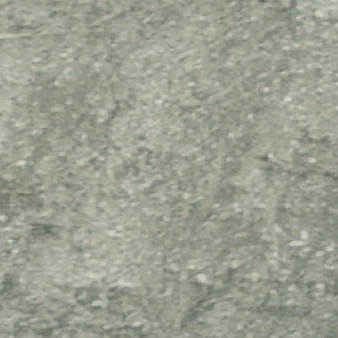
Label: other